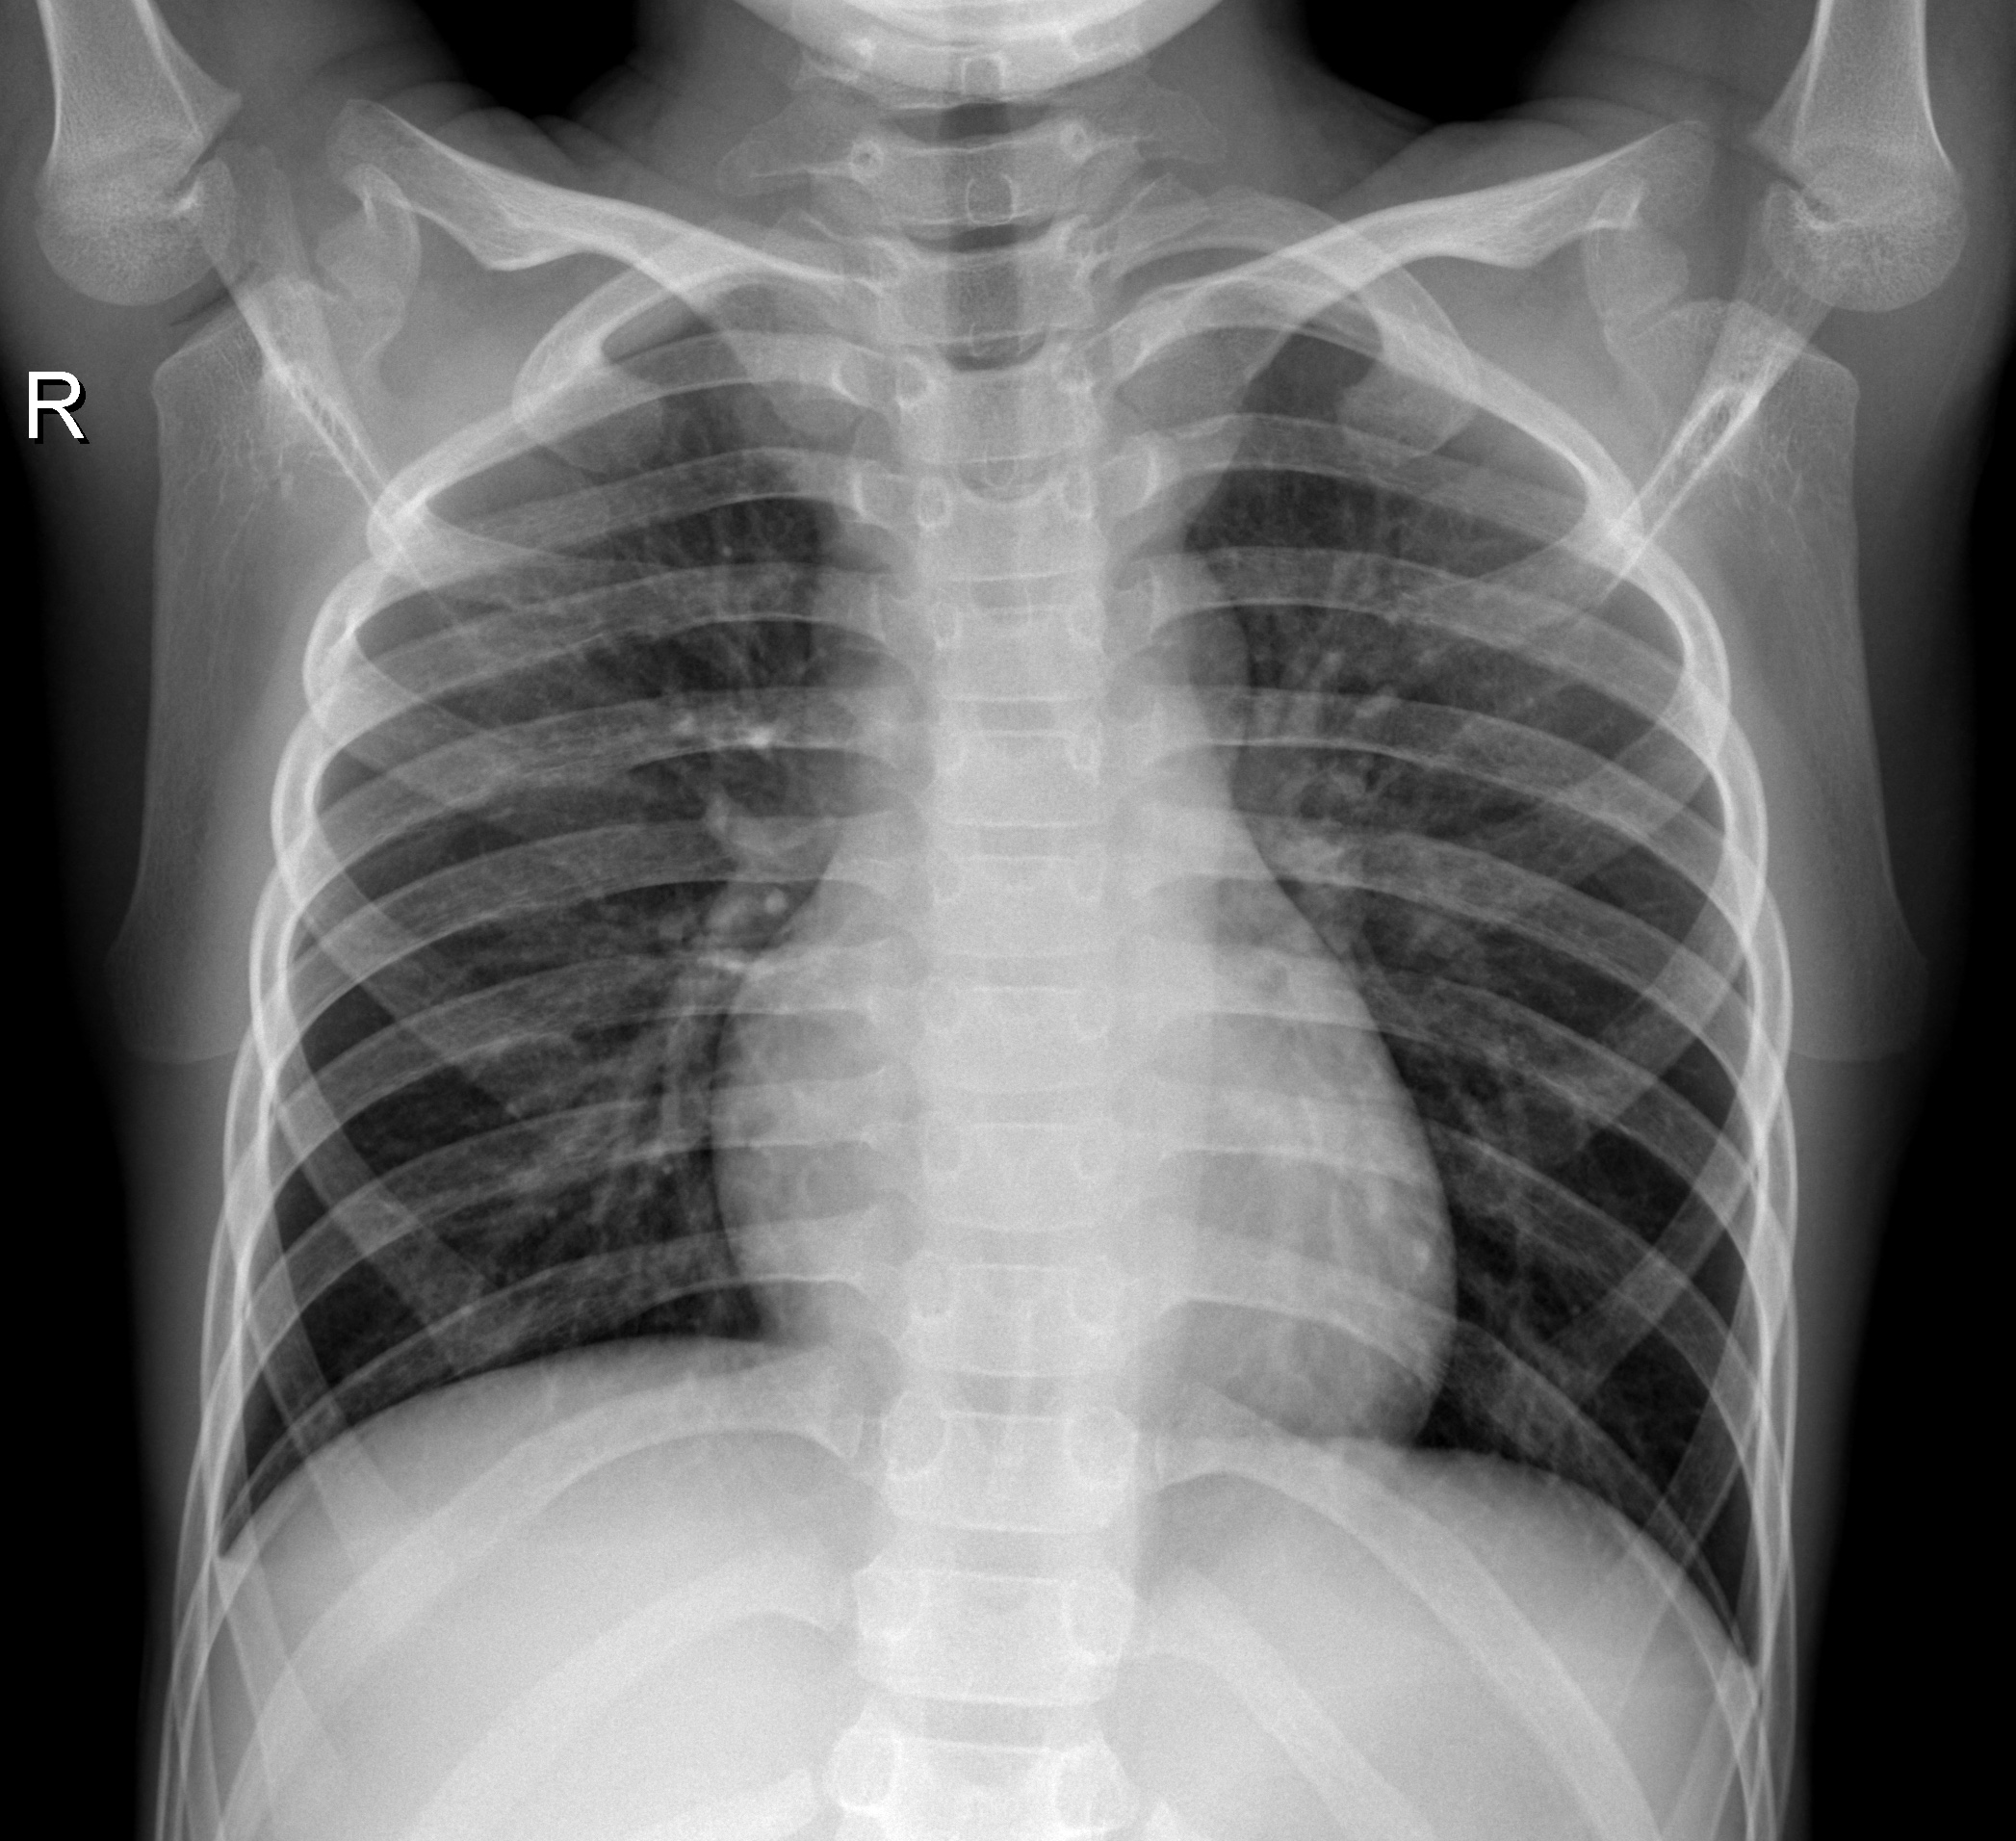
Diagnosis: NORMAL